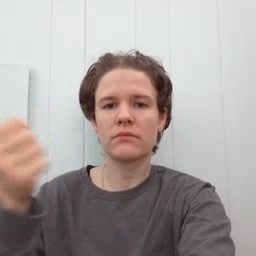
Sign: better